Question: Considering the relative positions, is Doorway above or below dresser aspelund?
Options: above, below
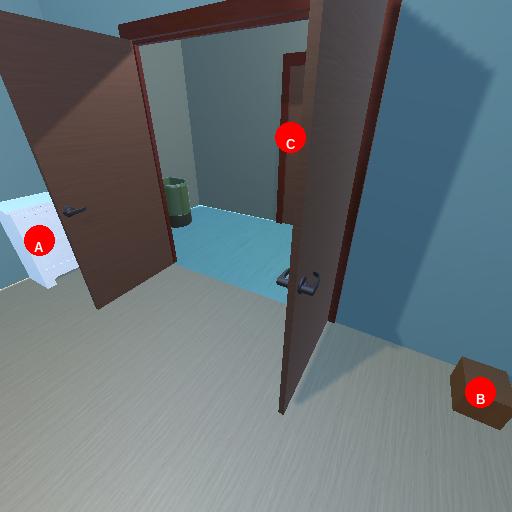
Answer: above